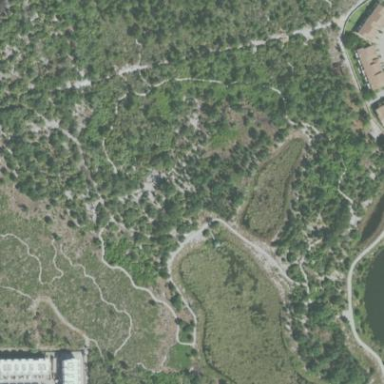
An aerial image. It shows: Nature reserve designated as leisure land.